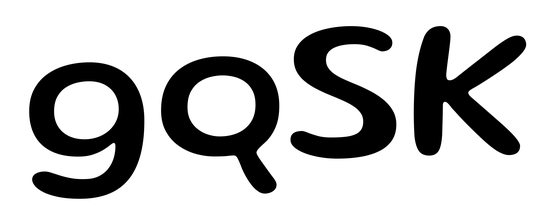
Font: Gluten_Regular